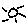
Label: sun